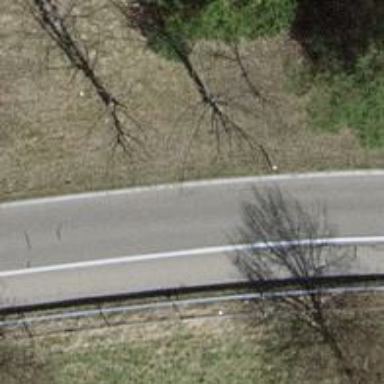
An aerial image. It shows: Asphalt motorway link.